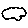
Label: cloud